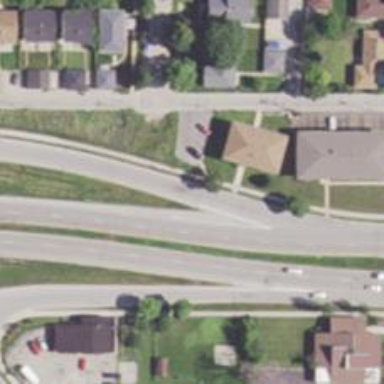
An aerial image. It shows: Asphalt road with primary link designation.